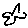
Label: moon